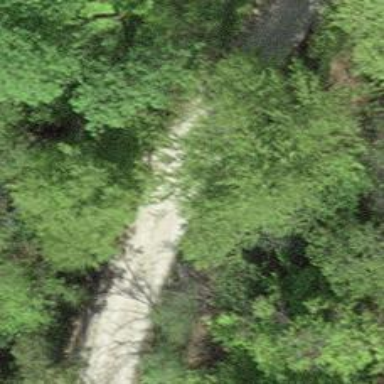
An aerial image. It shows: Gravel track with grade 2 quality.